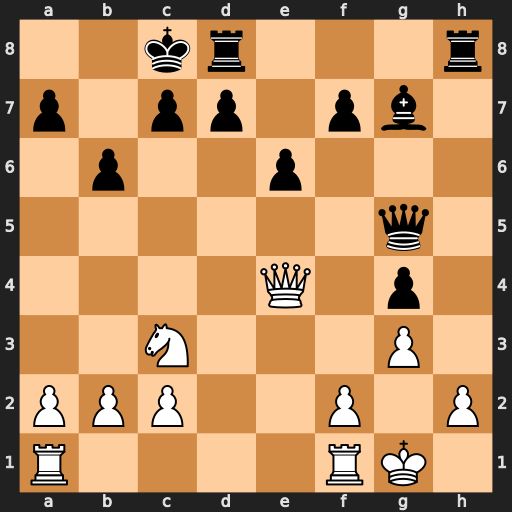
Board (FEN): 2kr3r/p1pp1pb1/1p2p3/6q1/4Q1p1/2N3P1/PPP2P1P/R4RK1
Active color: w
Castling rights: -
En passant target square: -
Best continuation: Qa8#